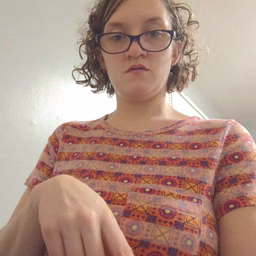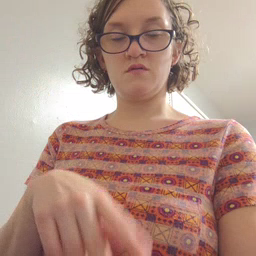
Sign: TV